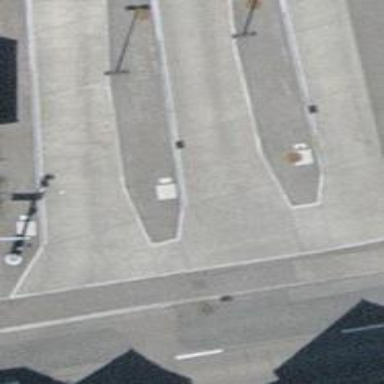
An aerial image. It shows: Bus stop equipped with public transport stop position.